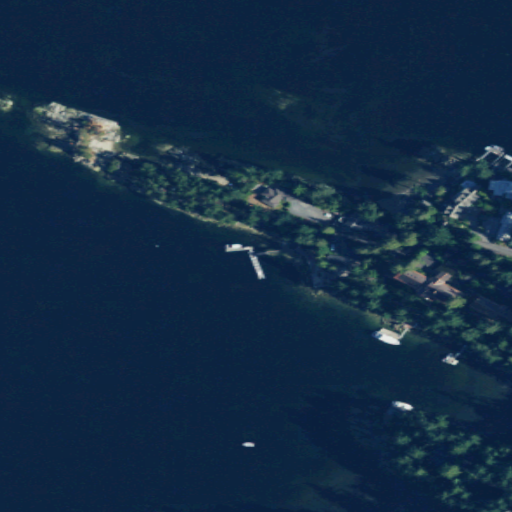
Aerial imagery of cape in Washington named Chuckanut Point containing open water, evergreen forest, herbaceous wetlands, medium intensity development, grassland, open development, barren land, and low intensity development